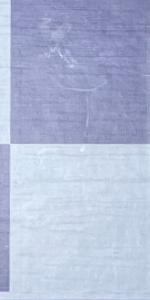
Label: Empty